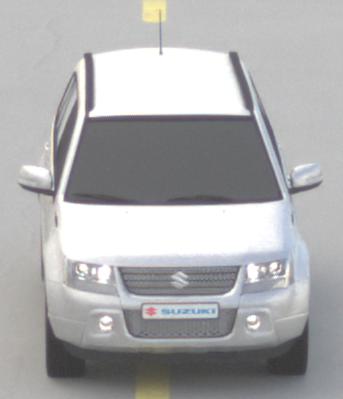
Make: Suzuki
Model: Grand Vitara
Detailed model: Gen. 1 JT
Model produced from: 2009
Model produced until: 2012
Doors: 5
Color: white
Road condition: dry road
Daytime: morning or afternoon
Contrast: low contrast